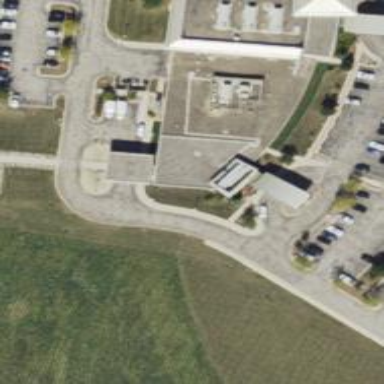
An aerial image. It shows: Entrance designated for emergency ward.